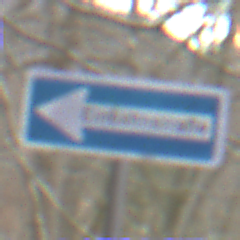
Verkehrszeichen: EinbahnstrasseLinksweisend
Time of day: MorningAfternoon
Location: Outdoor (Nature)
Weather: PartlyCloudy
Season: NotSpecified
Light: Natural